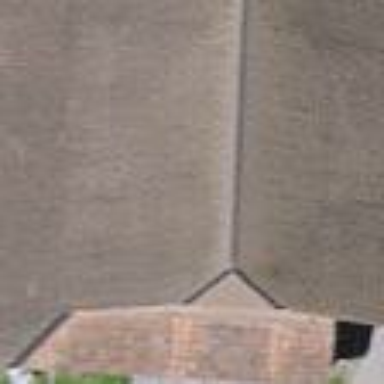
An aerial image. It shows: Barn.